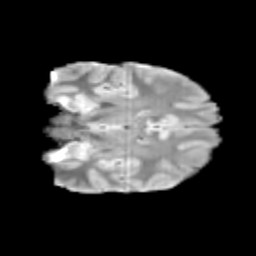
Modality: T2w
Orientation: coronal
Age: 12
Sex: male
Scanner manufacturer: siemens
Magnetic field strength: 3 T
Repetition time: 3.8 s
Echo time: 0.07 s